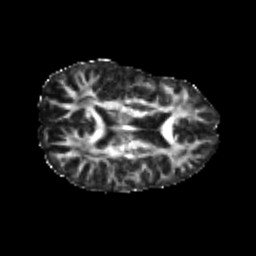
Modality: FA
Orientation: axial
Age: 23
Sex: male
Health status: healthy
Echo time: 0.074 s